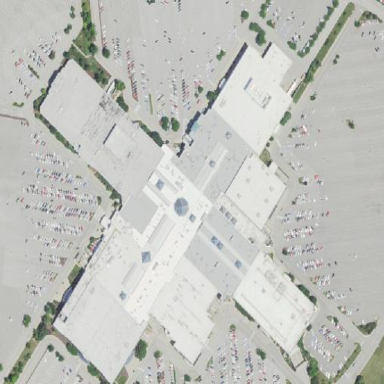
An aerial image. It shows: Retail area.